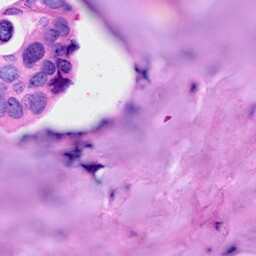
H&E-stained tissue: Breast